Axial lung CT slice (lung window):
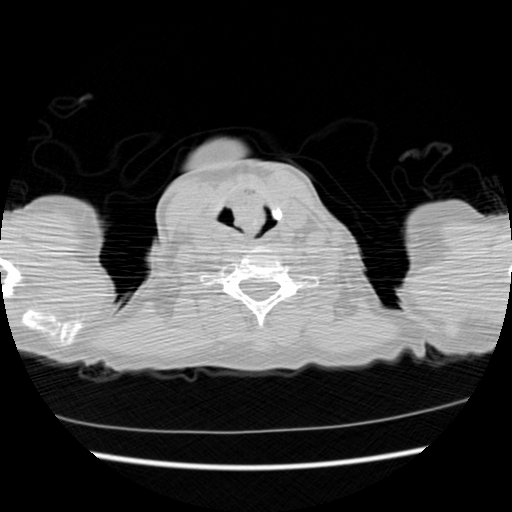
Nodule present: no